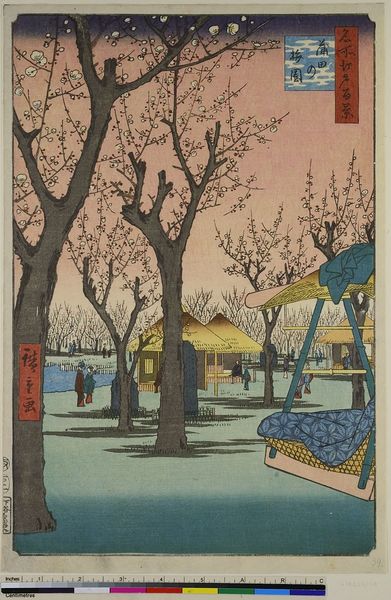
Titel: Der Pflaumengarten von Kamata, Blatt 27 aus der Serie: 100 berühmte Ansichten von Edo
Künstler: Utagawa Hiroshige
Standort: Hamburg
Institution: Museum für Kunst und Gewerbe Hamburg
Schlagwörter: baum, menschen, blüten, strauch, hütte, holzschnitt, japan, hütten, bett, druckgraphik, druckgrafik, kate, zeit, farbholzschnitt, kirschblüten, edo, reproduktionen, druckerzeugnisse, bäume, sträucher, häuschen, pflaumenbaum, pflaumenblüte, kirschblütenbäum